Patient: sex F, age 54
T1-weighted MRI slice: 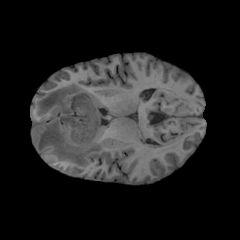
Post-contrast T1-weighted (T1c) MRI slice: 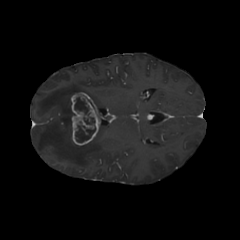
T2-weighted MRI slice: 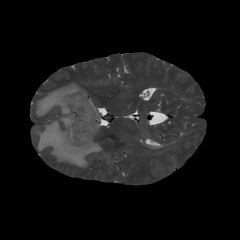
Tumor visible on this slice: yes
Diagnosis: Glioblastoma, IDH-wildtype
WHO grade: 4